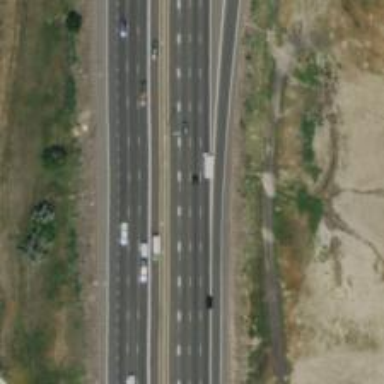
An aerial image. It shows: Asphalt motorway with toll lane.